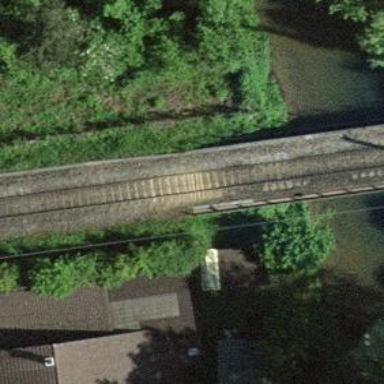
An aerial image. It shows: Bridge over electrified railway with contact lines.